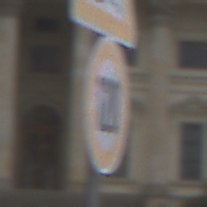
Verkehrszeichen: Geschwindigkeit120
Zusatzzeichen oben: SchleuderOderRutschgefahr
Umgebung: Outdoor, Urban
Tageszeit: Midday
Wetter: Overcast
Licht: Natural
Jahreszeit: NotSpecified
Kontrast: LowContrast